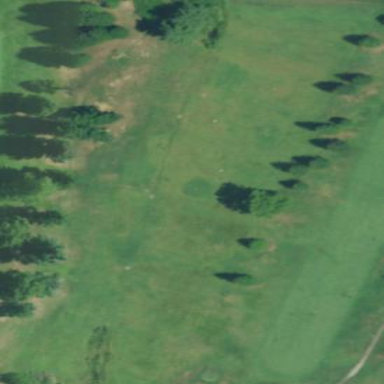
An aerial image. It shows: Rough grassy area used for golf.